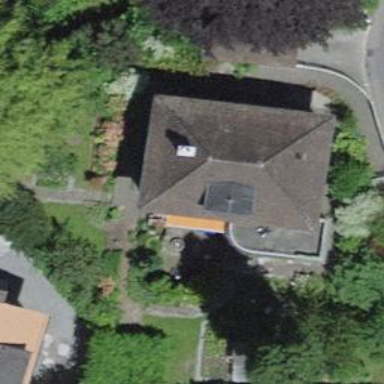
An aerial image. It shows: Detached building with hipped roof shape.